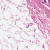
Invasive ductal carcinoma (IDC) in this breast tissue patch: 0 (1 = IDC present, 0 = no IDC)